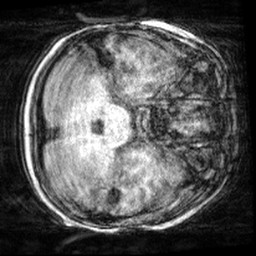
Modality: T1w
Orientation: axial
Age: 8
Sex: male
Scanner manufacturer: siemens
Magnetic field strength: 3 T
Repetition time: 2.4 s
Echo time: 0.00374 s